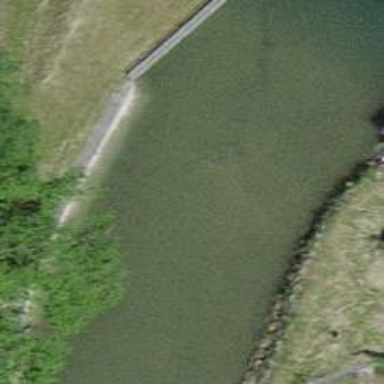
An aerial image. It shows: Canal.